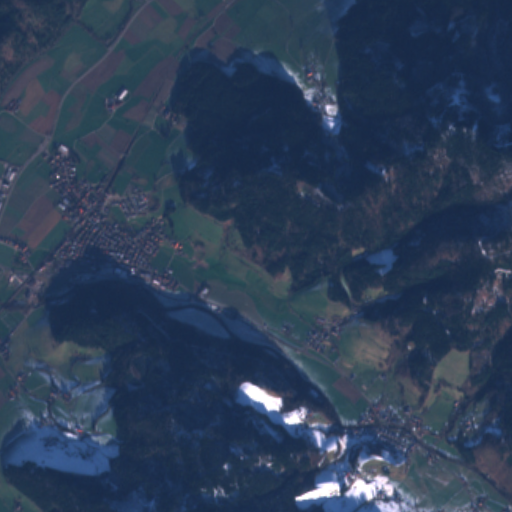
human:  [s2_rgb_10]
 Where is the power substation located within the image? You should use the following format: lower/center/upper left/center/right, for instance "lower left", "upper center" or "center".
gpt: The power substation is located in the center left of the image.
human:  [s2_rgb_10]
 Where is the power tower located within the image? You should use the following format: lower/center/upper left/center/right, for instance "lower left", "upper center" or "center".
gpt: The power tower is located in the center left of the image.
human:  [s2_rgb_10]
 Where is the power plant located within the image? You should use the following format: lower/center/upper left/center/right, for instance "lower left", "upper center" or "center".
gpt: There is no power plant in the image.